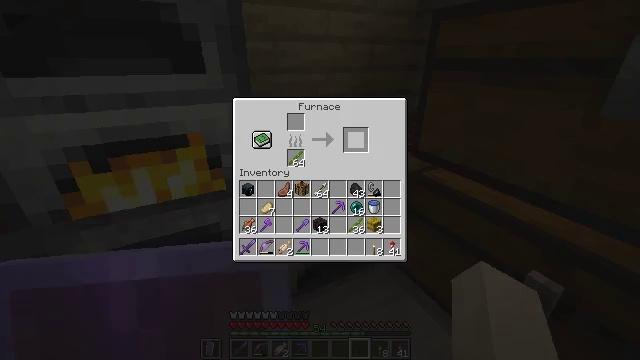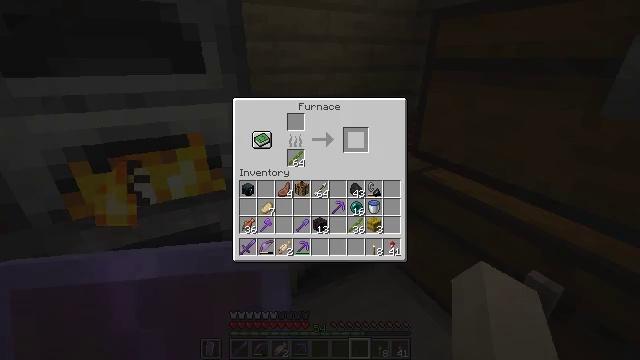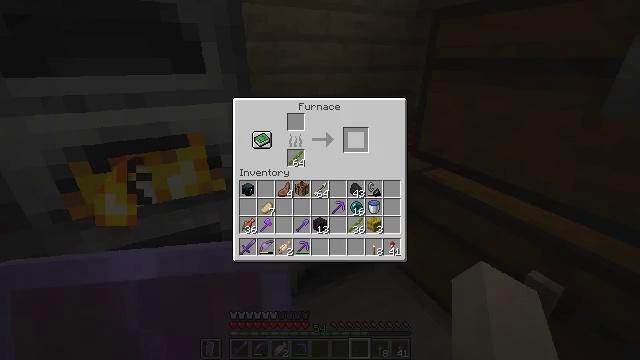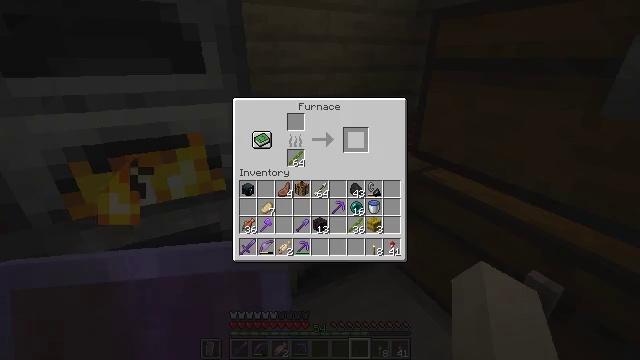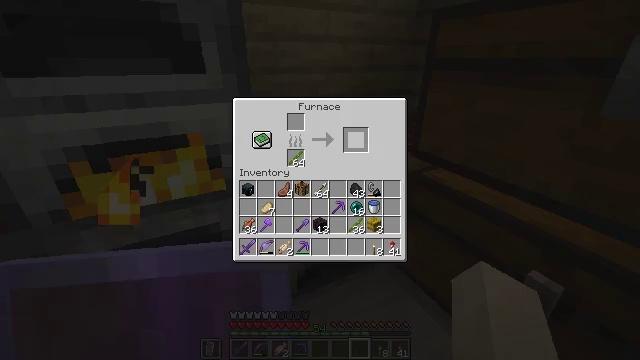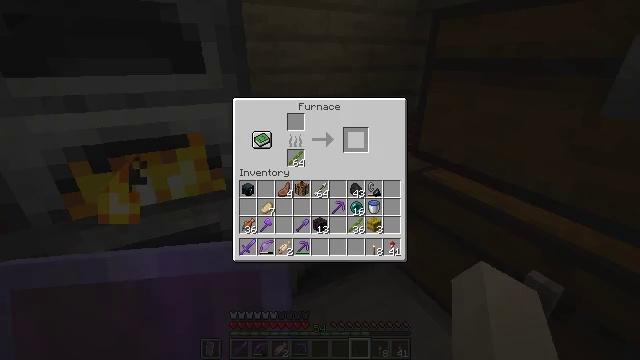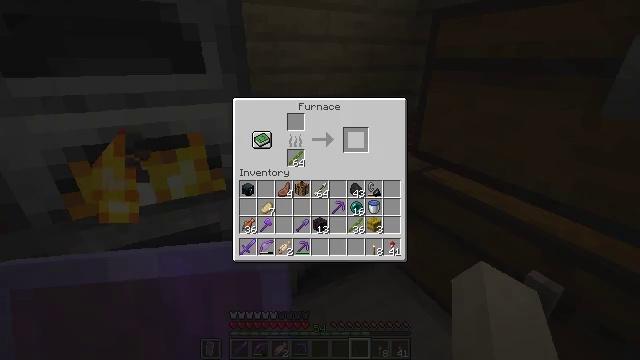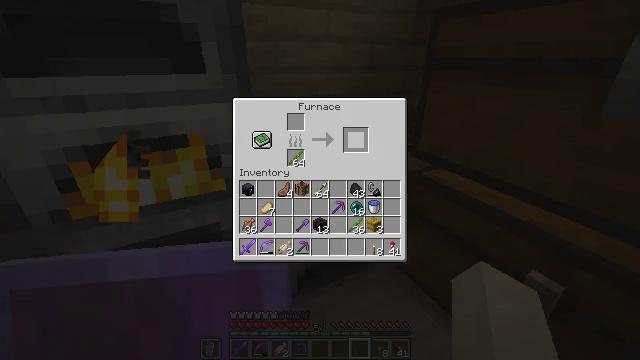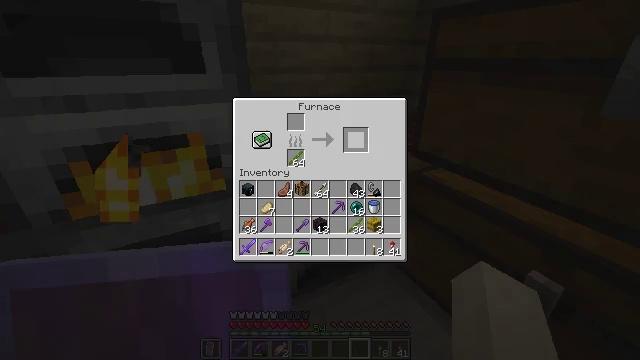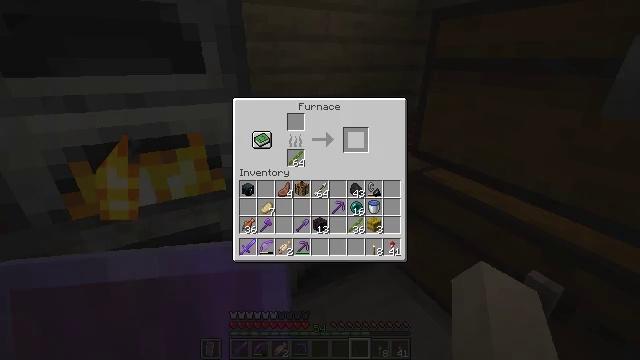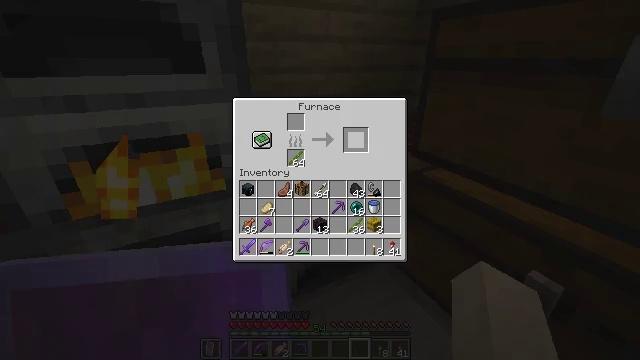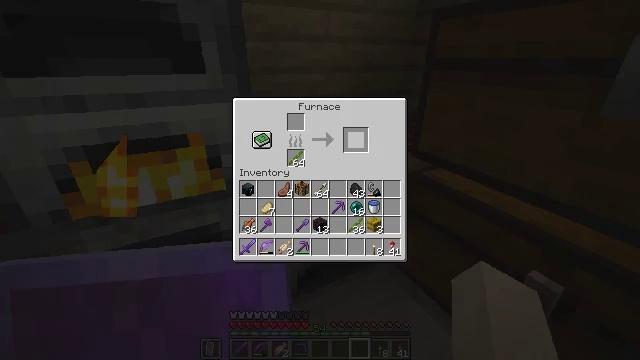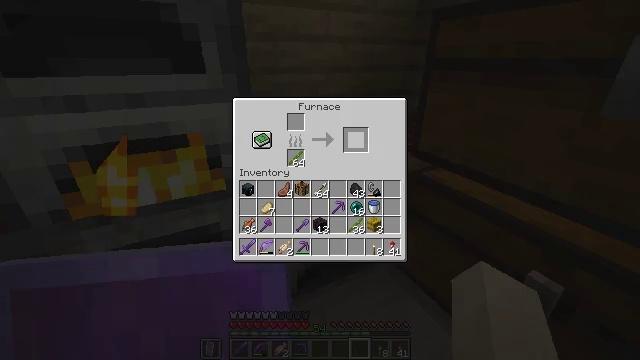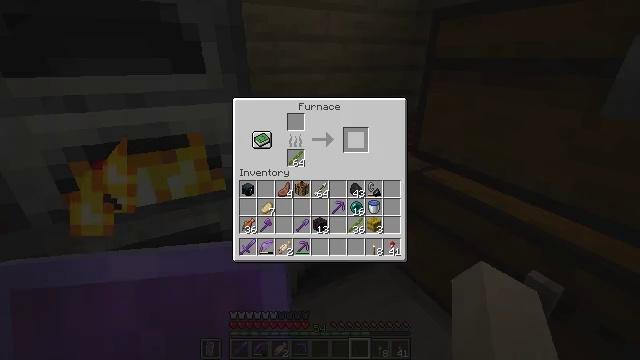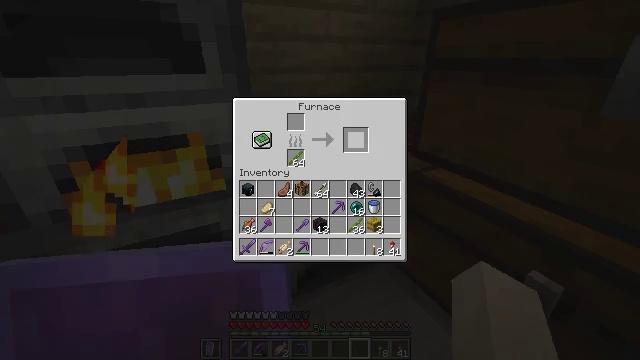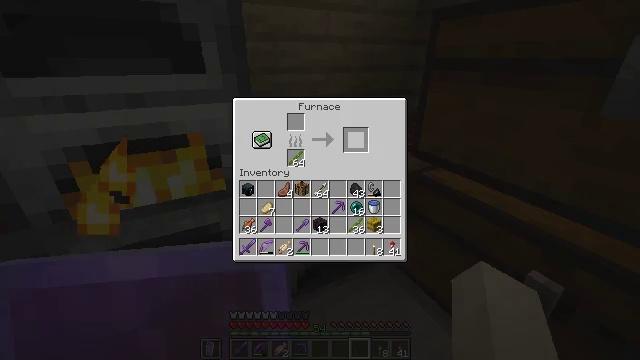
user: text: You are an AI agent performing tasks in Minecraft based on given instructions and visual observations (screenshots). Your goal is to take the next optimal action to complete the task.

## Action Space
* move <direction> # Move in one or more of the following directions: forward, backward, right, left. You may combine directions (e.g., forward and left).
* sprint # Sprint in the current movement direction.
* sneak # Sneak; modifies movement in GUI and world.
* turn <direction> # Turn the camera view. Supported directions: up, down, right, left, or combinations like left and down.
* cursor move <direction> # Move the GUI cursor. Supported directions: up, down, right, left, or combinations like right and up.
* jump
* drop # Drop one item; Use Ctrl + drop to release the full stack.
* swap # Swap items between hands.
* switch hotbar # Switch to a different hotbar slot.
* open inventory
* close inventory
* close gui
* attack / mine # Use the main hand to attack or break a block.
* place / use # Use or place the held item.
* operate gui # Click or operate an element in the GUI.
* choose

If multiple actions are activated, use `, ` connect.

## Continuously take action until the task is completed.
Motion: motion action
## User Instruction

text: Gather the chest from its place.
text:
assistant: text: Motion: sneak
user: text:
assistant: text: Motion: sneak
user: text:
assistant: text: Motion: sneak
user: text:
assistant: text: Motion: sneak
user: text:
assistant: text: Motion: no_op
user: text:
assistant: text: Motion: no_op
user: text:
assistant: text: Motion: no_op
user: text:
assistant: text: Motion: no_op
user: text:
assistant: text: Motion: no_op
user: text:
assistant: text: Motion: no_op
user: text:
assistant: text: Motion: no_op
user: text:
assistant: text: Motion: no_op
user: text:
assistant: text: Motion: no_op
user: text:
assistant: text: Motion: no_op
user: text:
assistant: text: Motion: no_op
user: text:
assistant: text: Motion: no_op
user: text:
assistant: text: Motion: no_op
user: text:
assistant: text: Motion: no_op
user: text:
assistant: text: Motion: no_op
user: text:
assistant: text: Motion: no_op
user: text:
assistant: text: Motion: no_op
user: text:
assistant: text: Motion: no_op
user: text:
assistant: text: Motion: no_op
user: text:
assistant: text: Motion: no_op
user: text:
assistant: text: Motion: turn left
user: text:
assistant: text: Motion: turn left and up
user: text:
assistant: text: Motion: turn left
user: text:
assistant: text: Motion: no_op
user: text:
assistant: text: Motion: no_op
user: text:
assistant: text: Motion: no_op